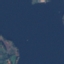
Land use / land cover class: SeaLake